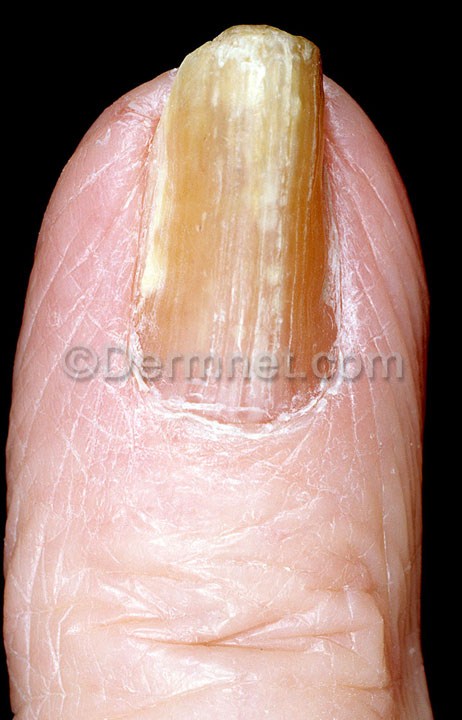
Disease: Nail Fungus and other Nail Disease